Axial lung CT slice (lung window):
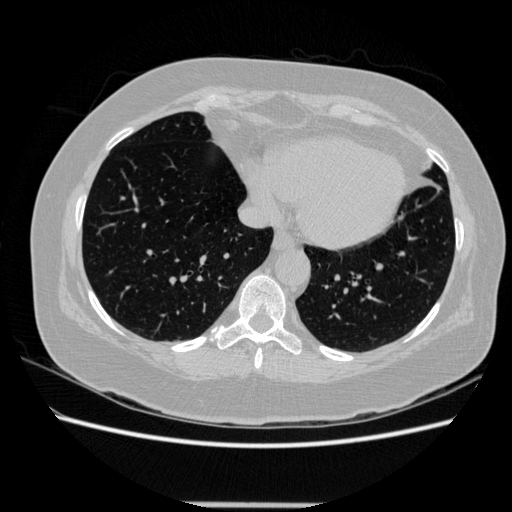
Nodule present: no